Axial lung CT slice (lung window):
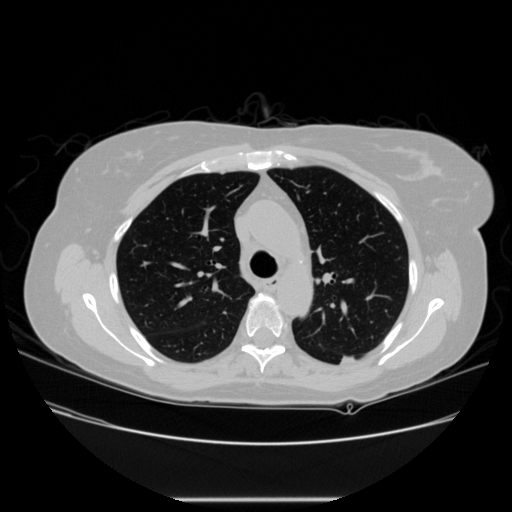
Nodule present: yes
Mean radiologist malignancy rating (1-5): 4.75